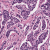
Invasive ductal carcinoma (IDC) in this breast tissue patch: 1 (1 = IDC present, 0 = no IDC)